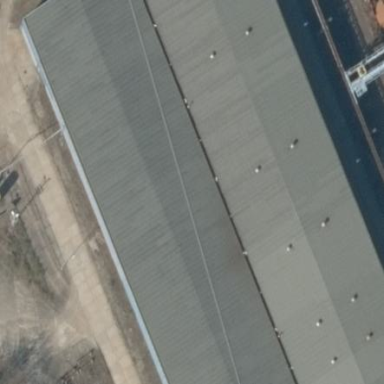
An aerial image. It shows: Industrial building.